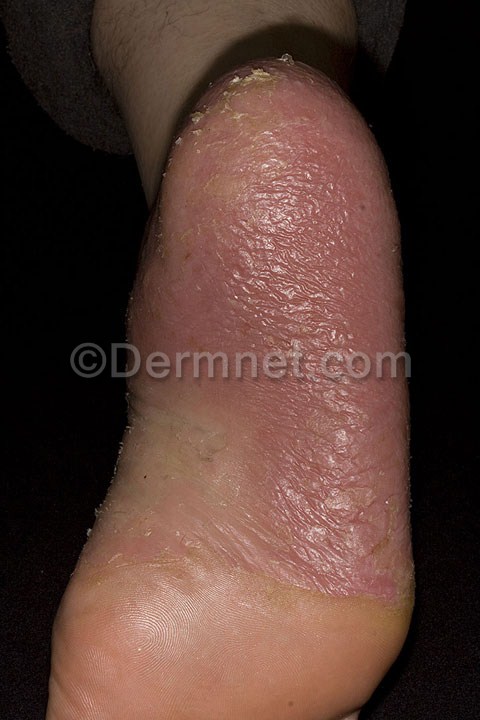
Disease: Psoriasis pictures Lichen Planus and related diseases